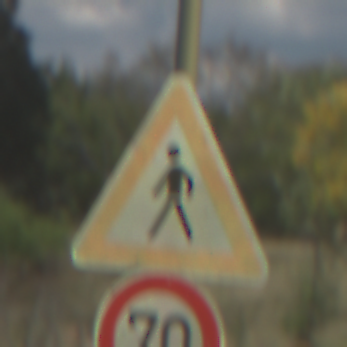
Verkehrszeichen: FussgaengerRechts
Zusatzzeichen unten: Geschwindigkeit70
Umgebung: Outdoor, Nature
Tageszeit: Midday
Wetter: PartlyCloudy
Licht: Natural
Jahreszeit: Autumn
Kontrast: HighContrast